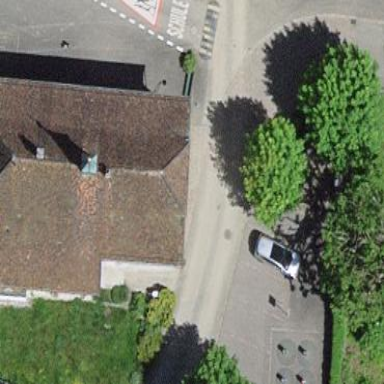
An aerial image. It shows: Town hall building.